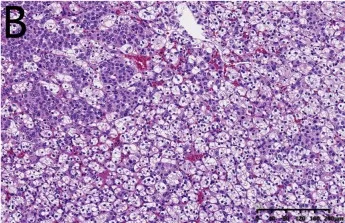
Hematoxylin and eosin stained (H&E) sections of the clear renal cell carcinoma with metastatic infiltrating lobular breast carcinoma. : bar = 200 mum.
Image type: pathology (h&e)